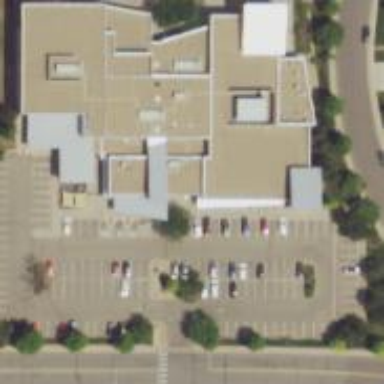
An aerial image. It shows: Parking area.